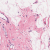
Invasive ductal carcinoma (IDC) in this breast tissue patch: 0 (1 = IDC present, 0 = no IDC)